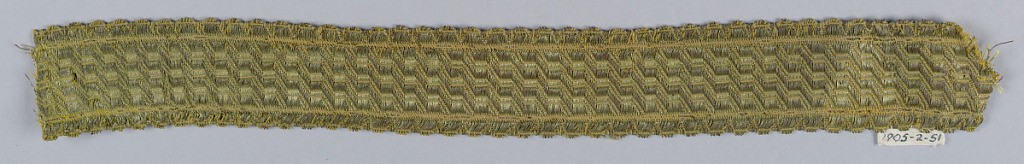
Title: Trimming
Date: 17th century
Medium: silk, metallic thread Technique: woven
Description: Design of stepped diagonal lines. Edges are slightly indented to give scallops.